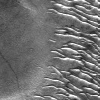
Atmospheric dust classification: not_dusty